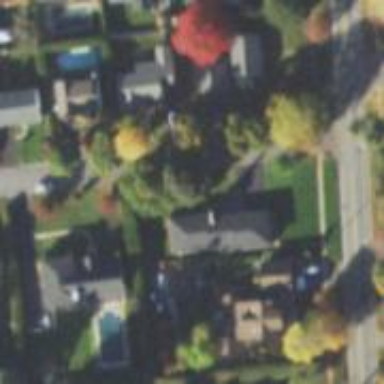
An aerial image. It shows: Residential road.